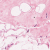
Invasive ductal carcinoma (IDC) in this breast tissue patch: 0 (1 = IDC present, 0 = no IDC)